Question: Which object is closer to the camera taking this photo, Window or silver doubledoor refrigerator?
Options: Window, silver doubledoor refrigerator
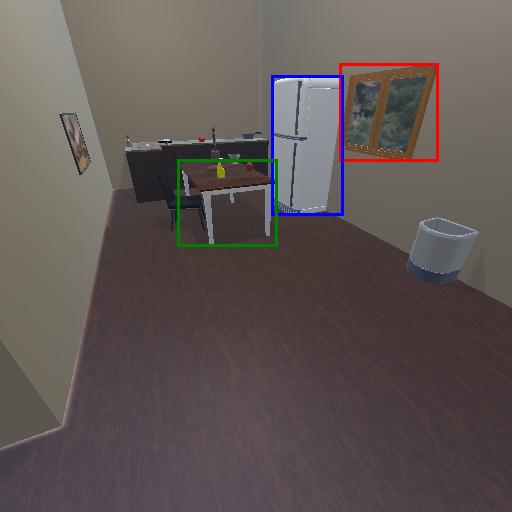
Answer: Window